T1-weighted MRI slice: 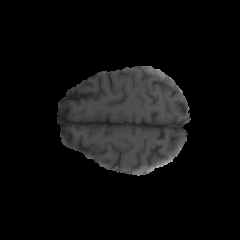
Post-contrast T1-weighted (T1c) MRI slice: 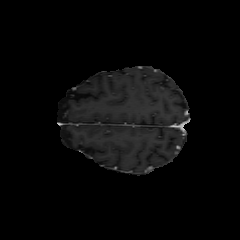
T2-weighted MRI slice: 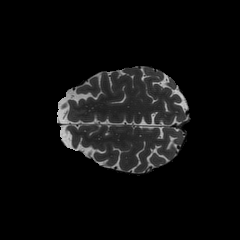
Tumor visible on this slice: no